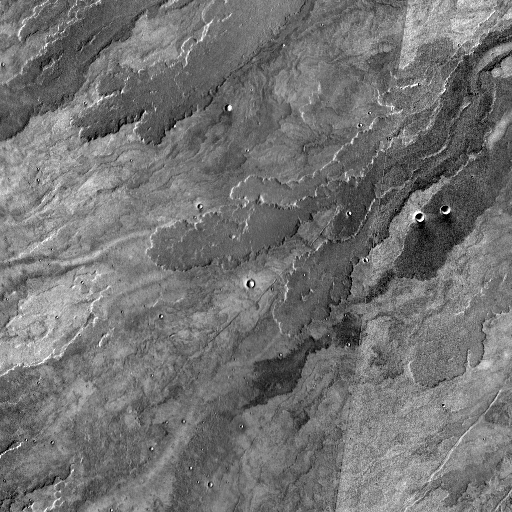
Crater classes present: Background, Other